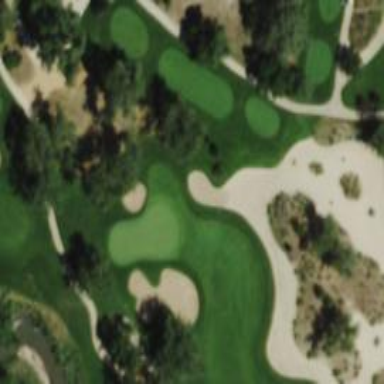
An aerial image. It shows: Golf hole for the sport of golf.